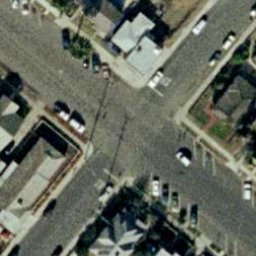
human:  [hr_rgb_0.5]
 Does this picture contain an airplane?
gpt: no

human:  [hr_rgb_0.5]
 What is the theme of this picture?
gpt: intersection

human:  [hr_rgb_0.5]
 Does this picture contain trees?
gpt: yes

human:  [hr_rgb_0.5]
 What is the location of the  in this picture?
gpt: i cannot see it